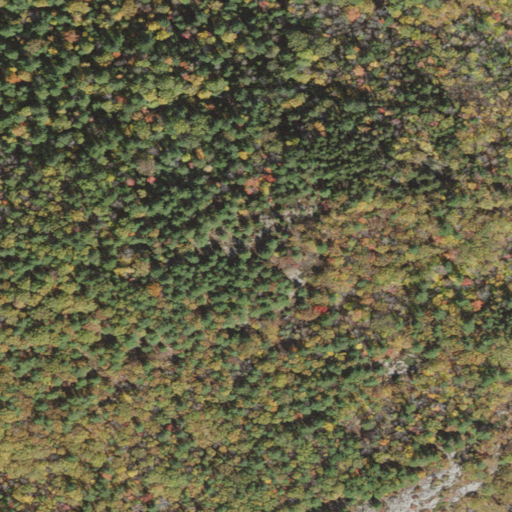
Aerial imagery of mountain in New Hampshire named Sanders Ledge containing mixed forest, evergreen forest, deciduous forest, and shrub